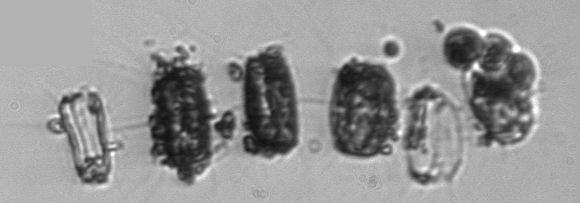
Label: Thalassiosira_TAG_external_detritus